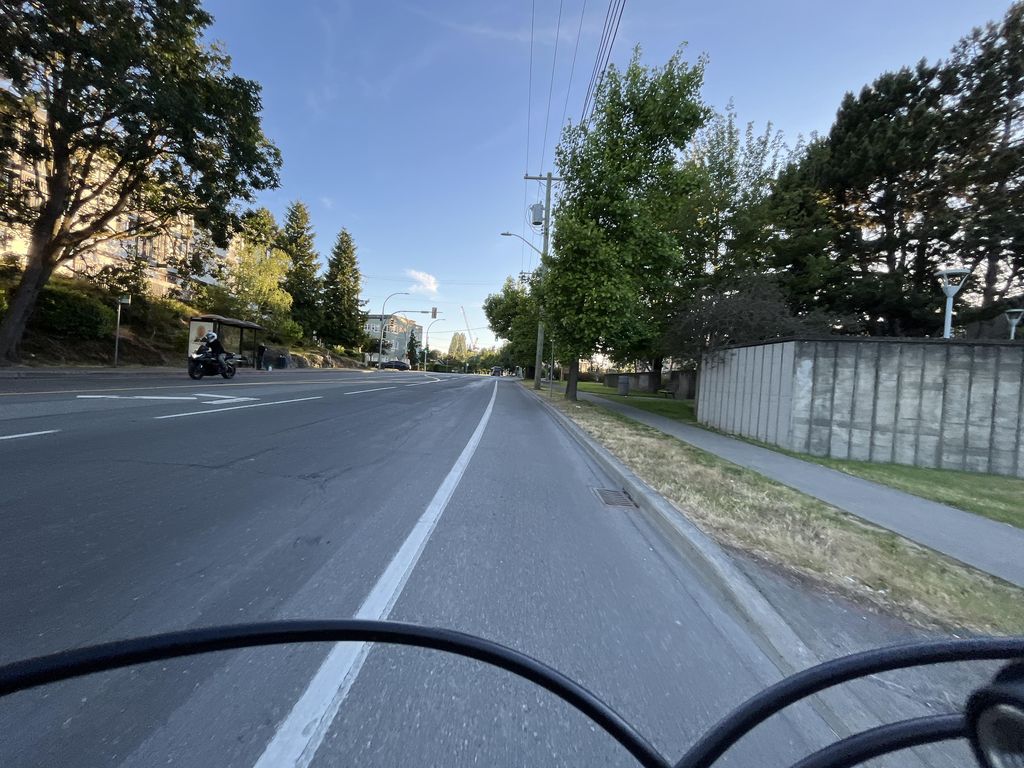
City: victoria